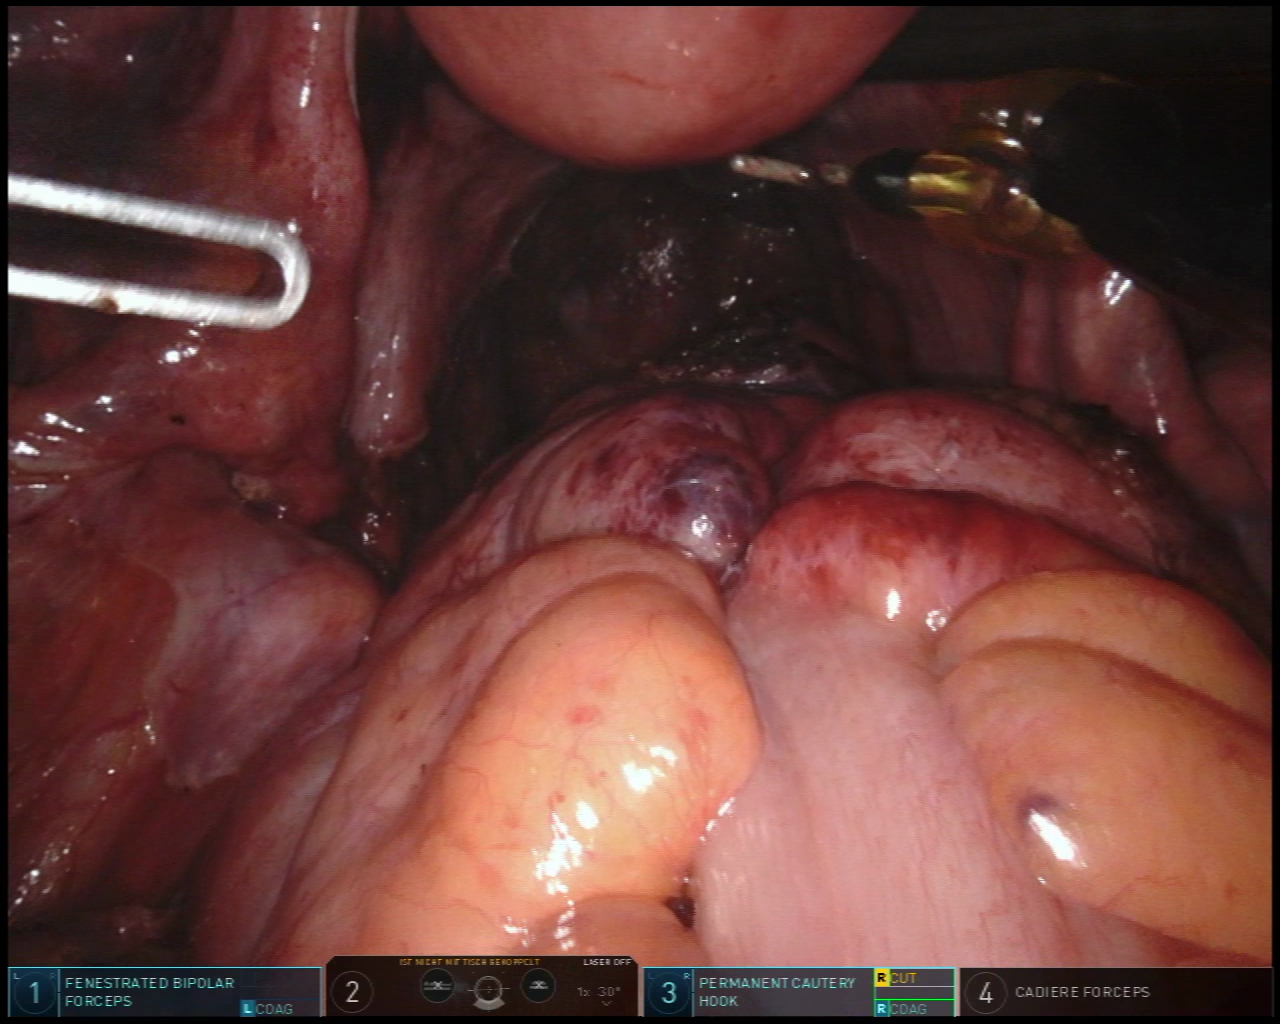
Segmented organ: ureter
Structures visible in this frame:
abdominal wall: yes
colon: yes
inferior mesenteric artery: no
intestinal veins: no
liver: no
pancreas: no
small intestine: no
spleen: no
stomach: no
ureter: yes
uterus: yes
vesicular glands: no